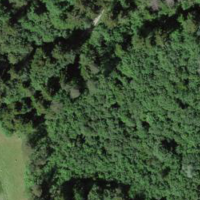
EUNIS habitat code: 41
Species observed at this site:
Stellaria graminea